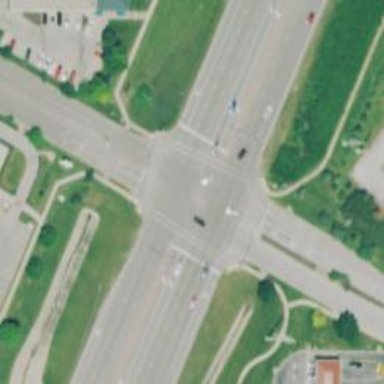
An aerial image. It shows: Solid stop line on the road.